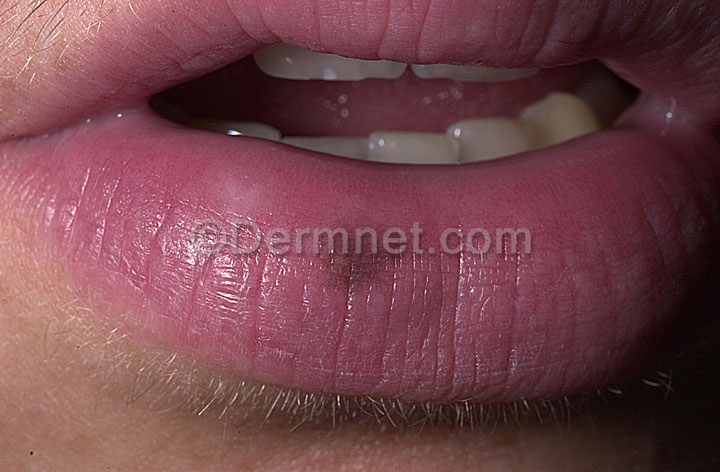
Disease: Melanoma Skin Cancer Nevi and Moles